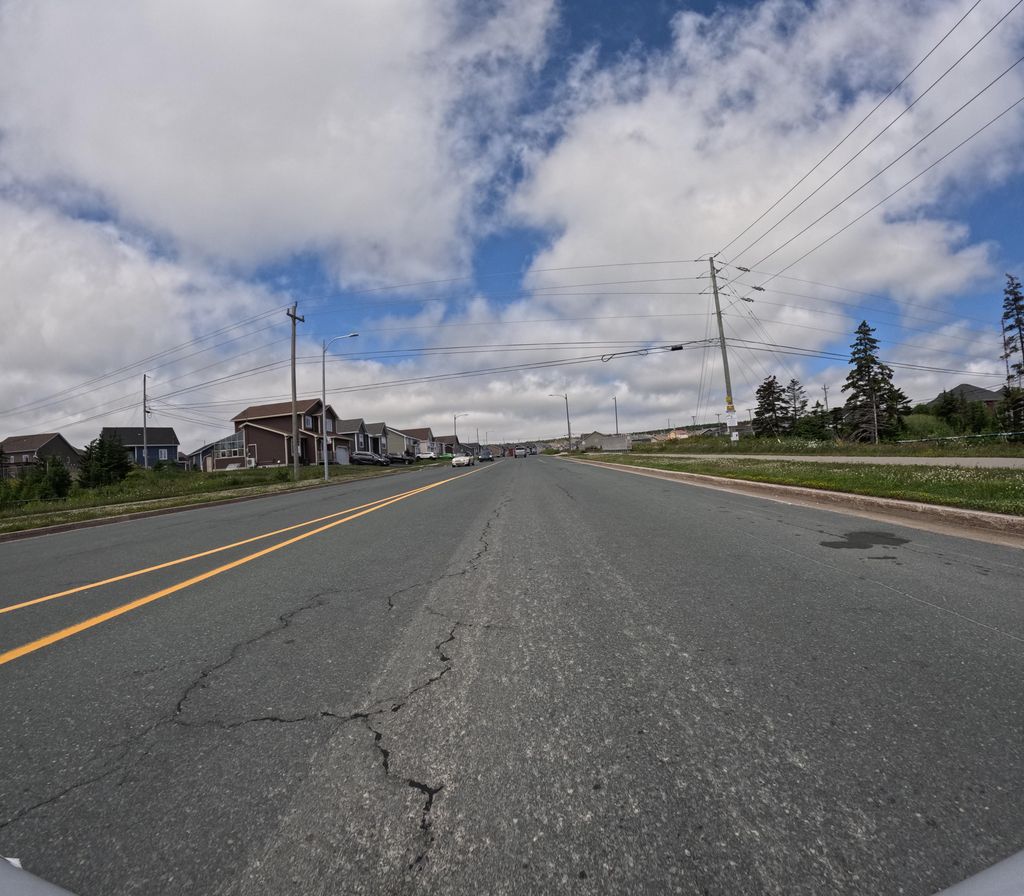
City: st_johns